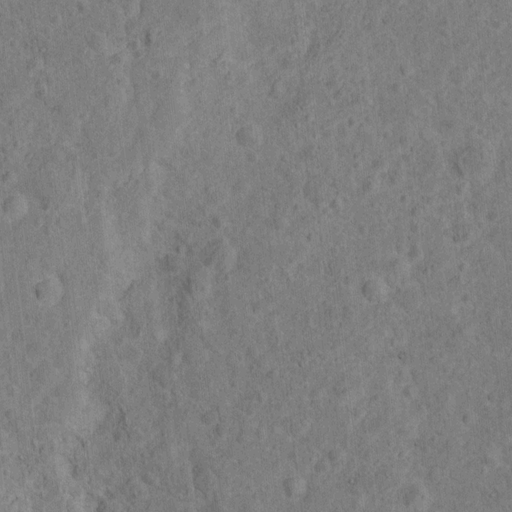
Classes present: Background